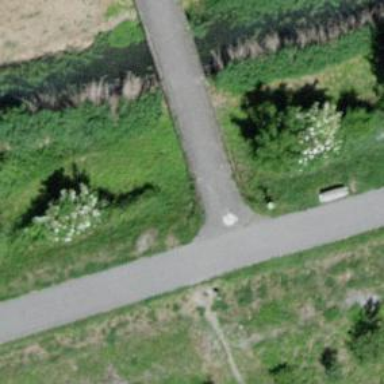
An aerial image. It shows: Bollard.